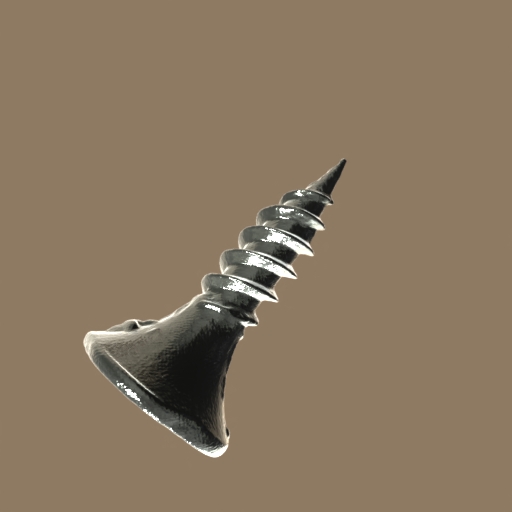
Label: screw